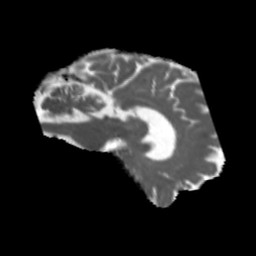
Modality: MD
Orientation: sagittal
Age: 70
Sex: male
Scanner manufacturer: siemens
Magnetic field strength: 3 T
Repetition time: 5.47 s
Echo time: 0.0854 s